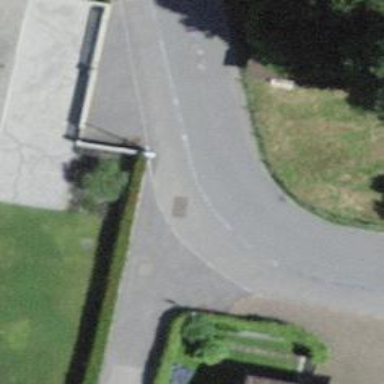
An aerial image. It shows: Residential road with asphalt surface and separate sidewalk.